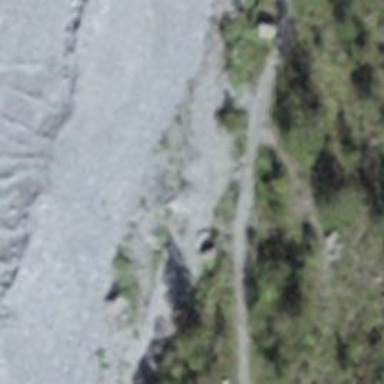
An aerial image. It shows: Path.